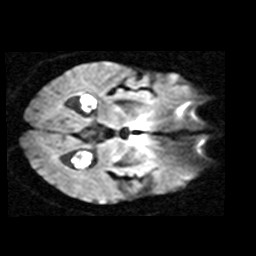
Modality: TRACE
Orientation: axial
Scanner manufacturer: siemens
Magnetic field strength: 1.5 T
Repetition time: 8.7 s
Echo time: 0.119 s